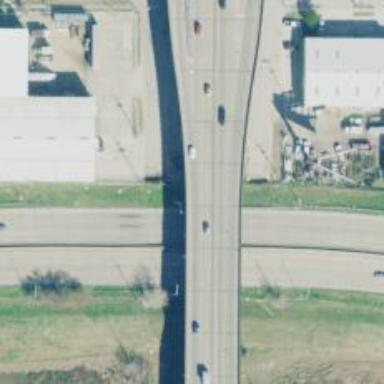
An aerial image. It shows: Bridge crossing over highway trunk expressway.